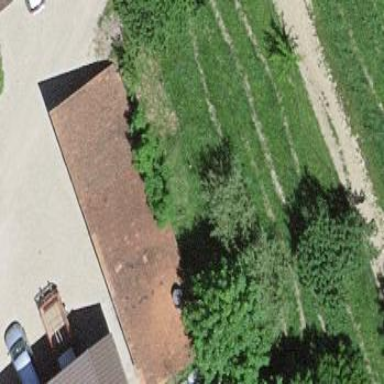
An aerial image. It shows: Rural barn.